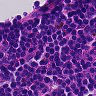
Metastatic tissue present: no